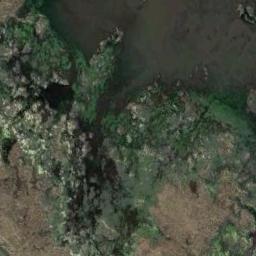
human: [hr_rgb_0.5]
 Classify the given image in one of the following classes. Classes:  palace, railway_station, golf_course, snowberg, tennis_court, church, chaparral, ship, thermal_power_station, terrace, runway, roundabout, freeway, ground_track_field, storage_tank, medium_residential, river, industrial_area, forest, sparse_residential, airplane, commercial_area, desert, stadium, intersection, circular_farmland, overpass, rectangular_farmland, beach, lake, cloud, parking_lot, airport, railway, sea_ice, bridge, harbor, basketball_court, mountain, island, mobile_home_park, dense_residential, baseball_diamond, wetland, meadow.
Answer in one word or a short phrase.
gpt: wetland